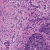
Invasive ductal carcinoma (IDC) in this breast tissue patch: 1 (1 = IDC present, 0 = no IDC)